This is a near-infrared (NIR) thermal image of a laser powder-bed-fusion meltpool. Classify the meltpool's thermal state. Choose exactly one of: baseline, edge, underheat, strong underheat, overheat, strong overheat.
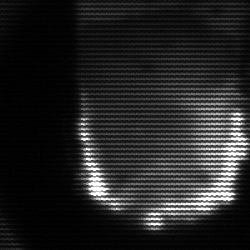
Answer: baseline